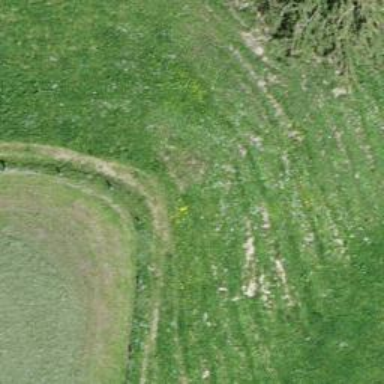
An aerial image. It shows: Path.